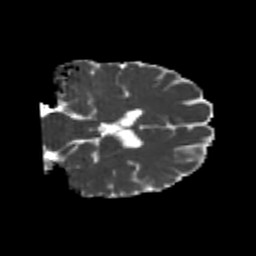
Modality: MD
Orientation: coronal
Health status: healthy
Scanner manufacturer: philips
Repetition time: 7.39 s
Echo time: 0.08599 s